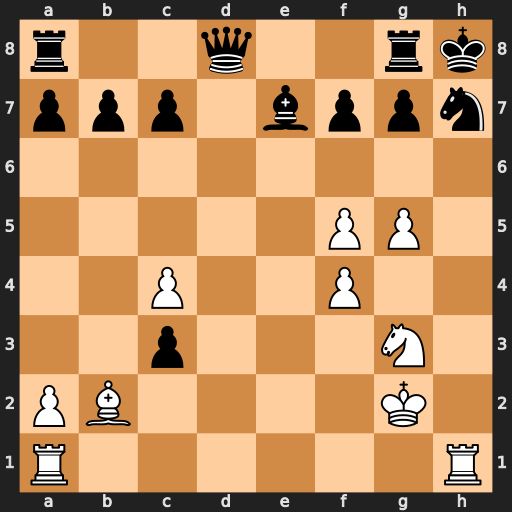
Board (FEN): r2q2rk/ppp1bppn/8/5PP1/2P2P2/2p3N1/PB4K1/R6R
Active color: w
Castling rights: -
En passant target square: -
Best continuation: Rxh7+ Kxh7 Rh1#